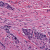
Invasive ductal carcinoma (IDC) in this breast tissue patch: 1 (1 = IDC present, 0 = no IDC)